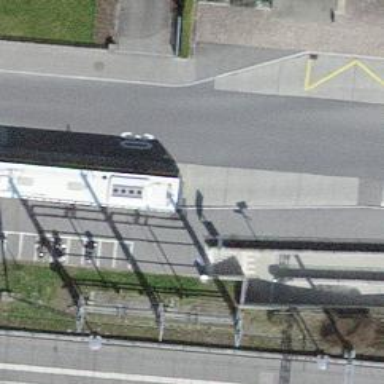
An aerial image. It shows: Platform for public transport on the road.